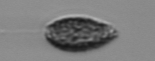
Label: Pseudochattonella_farcimen